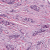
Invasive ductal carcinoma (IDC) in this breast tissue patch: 1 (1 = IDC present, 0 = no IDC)